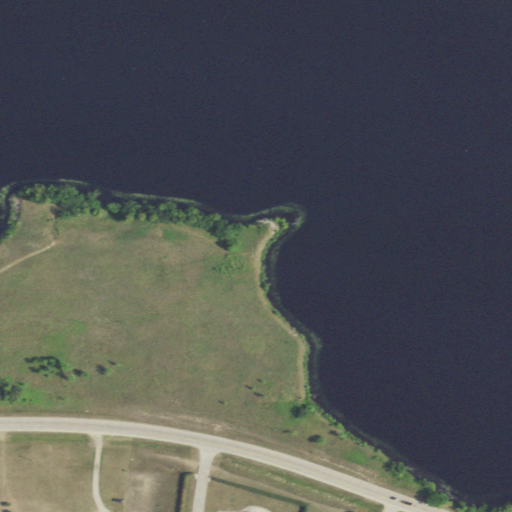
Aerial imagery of cape in Minnesota named Cemetery Point containing open water, cultivated crops, pasture, herbaceous wetlands, low intensity development, open development, and high intensity development